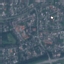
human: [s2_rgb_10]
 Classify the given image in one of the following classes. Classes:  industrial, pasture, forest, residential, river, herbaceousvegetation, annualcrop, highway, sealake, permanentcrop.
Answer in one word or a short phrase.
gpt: Residential